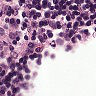
Metastatic tissue present: no